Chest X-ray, AP view. Patient: 20 years old, sex M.
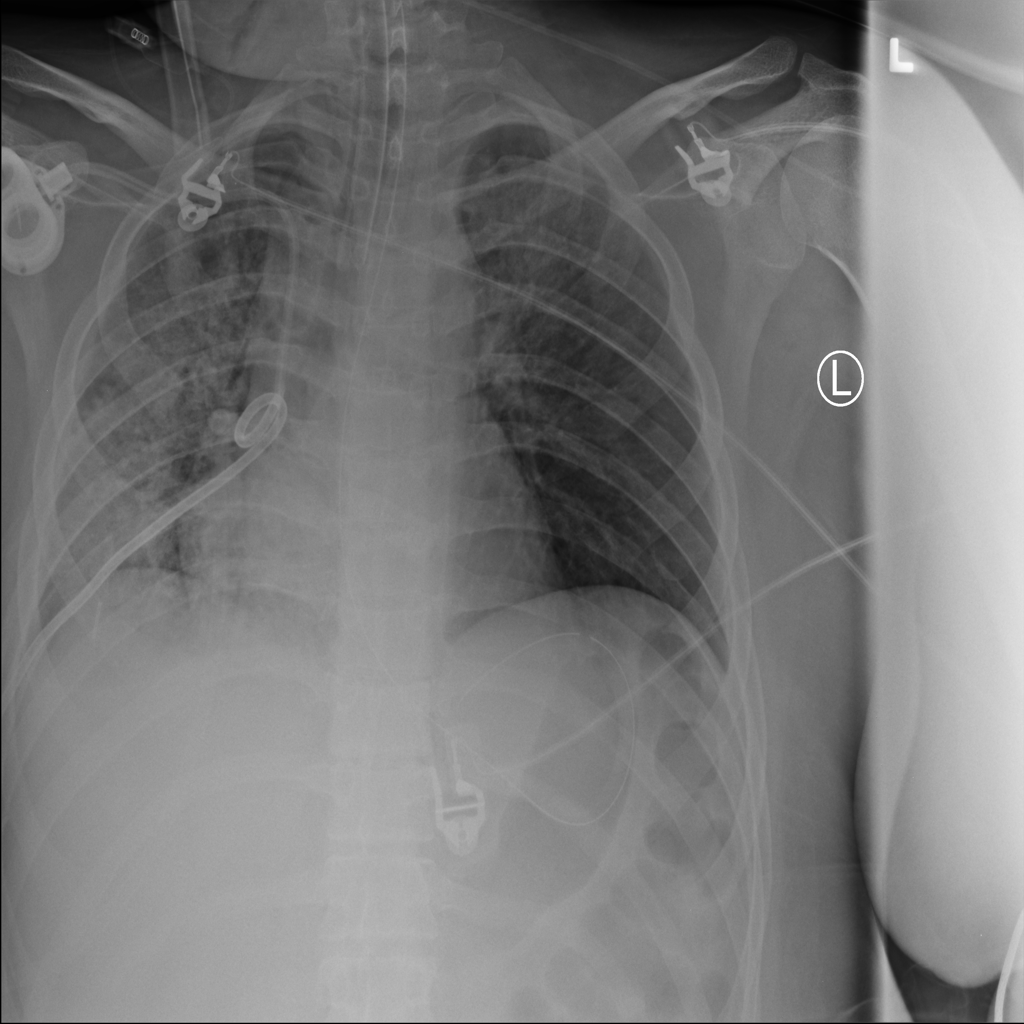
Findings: No Finding